Question: I need to indicate a selected list item. I need a small line under each list item when it is being selected. I tried:
'''
<div id="types">
<ul>
<li>
<a href="#">item 1</a>
<div class="active"></div>
</li>
<li>
<a href="#">item 2</a>
<div></div>
</li>
<li>
<a href="#">item 2</a>
<div "></div>
</li>
<li>
<a href="#">item 2</a>
<div ></div>
</li>
</ul>
</div>
'''
In css:
'''
.active{
background-color: #5299bd !important;
height: 7px;
}
'''
In jquery:
'''
var classHighlight= 'active';
var $thumb = $('#types ul li > a').click(function(e){
e.preventDefault();
$thumb.removeClass(classHighlight);
$(this).addClass(classHighlight);
});
'''
Its getting highlighted on the anchor tags like, item 1 Item 2 etc.. But i need a small border like indicator/highlight, under the anchor tags, item 1, item 2..
Like this,

Please help me doing this.. Thanks
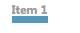
Answer: Try this code instead
'''
$('#types ul li > a').click(function(e){
$("#types div").removeClass('active');
$(this).parent().find('div').addClass('active');
});
'''

personally I think you should add a "dummy"-class, a white line, so the list-items doesnt "jump".
---
: As Frits van Campen comments, target '<li>' instead :
style :
'''
#types ul li {
border: 1px solid #fff;
}
#types ul li.active {
border: 1px dotted #5299bd;
}
'''
markup :
'''
<div id="types">
<ul>
<li>
<a href="#">item 1</a>
</li>
<li>
<a href="#">item 2</a>
</li>
<li>
<a href="#">item 2</a>
</li>
<li>
<a href="#">item 2</a>
</li>
</ul>
'''
script
'''
$('#types ul li > a').click(function(e){
$("#types li").removeClass('active');
$(this).parent().addClass('active');
});
'''
results imho in a more "professional" look